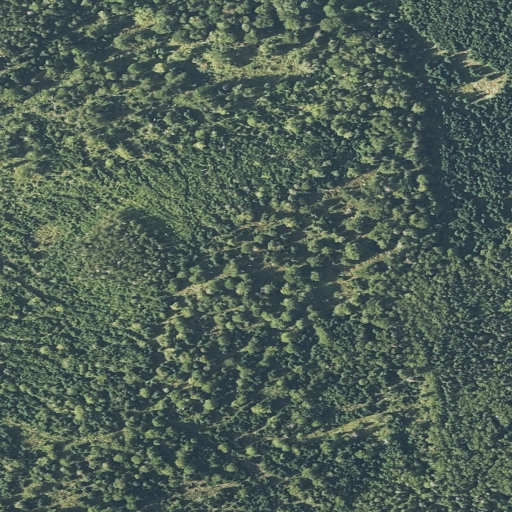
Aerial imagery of mountain in Maine named Black Spur containing mixed forest and evergreen forest